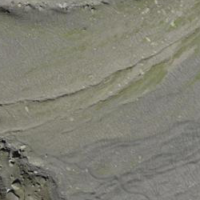
EUNIS habitat code: 48
Species observed at this site:
Silene acaulis